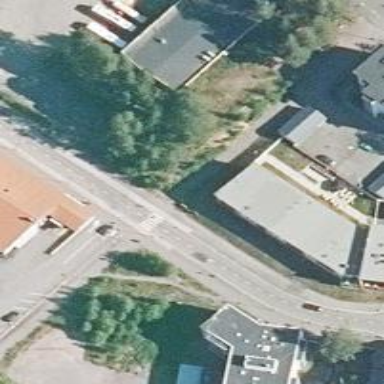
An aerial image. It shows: Pedestrian crossing with zebra markings on the footway.